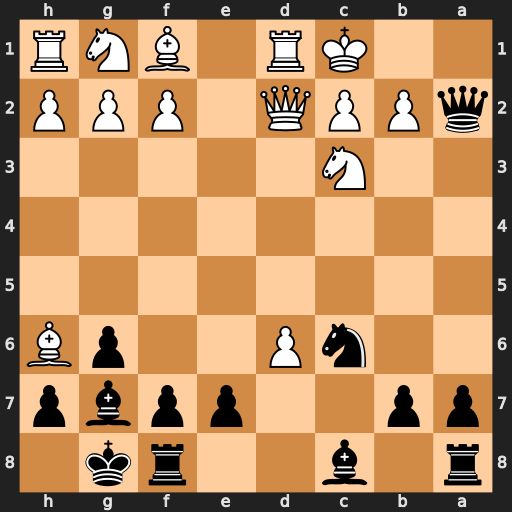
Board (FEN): r1b2rk1/pp2ppbp/2nP2pB/8/8/2N5/qPPQ1PPP/2KR1BNR
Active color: b
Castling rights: -
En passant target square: -
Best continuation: Qa1+ Nb1 Bxb2#